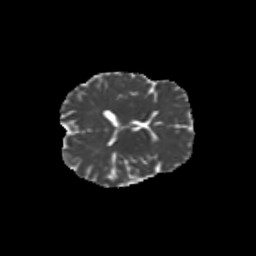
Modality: MD
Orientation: axial
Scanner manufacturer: siemens
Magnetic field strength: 3 T
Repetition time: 9.2 s
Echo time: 0.084 s